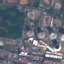
Label: Industrial